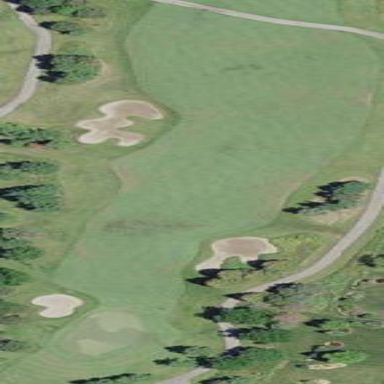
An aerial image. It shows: Golf fairway surrounded by grass.